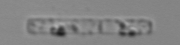
Label: Leptocylindrus